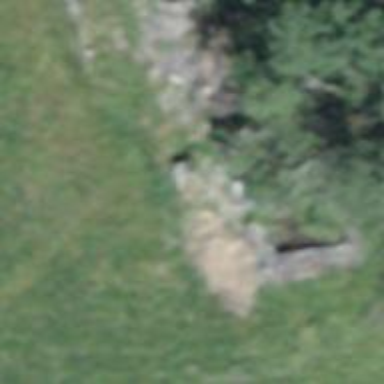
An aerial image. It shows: Ruins of building.